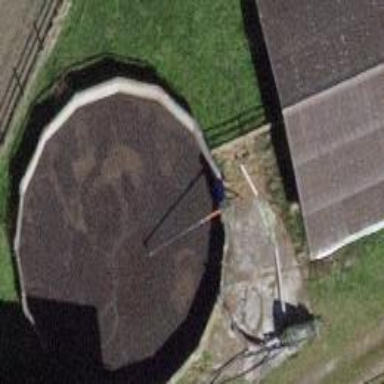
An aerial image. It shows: Concrete storage tank inside building.